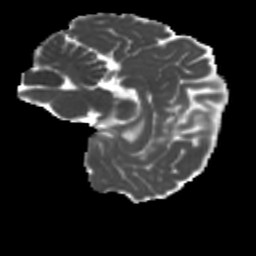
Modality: MD
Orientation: sagittal
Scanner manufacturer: siemens
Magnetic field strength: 3 T
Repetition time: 4 s
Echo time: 0.0594 s